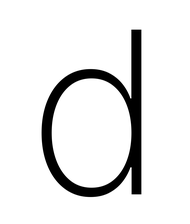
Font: Inter_ExtraLight